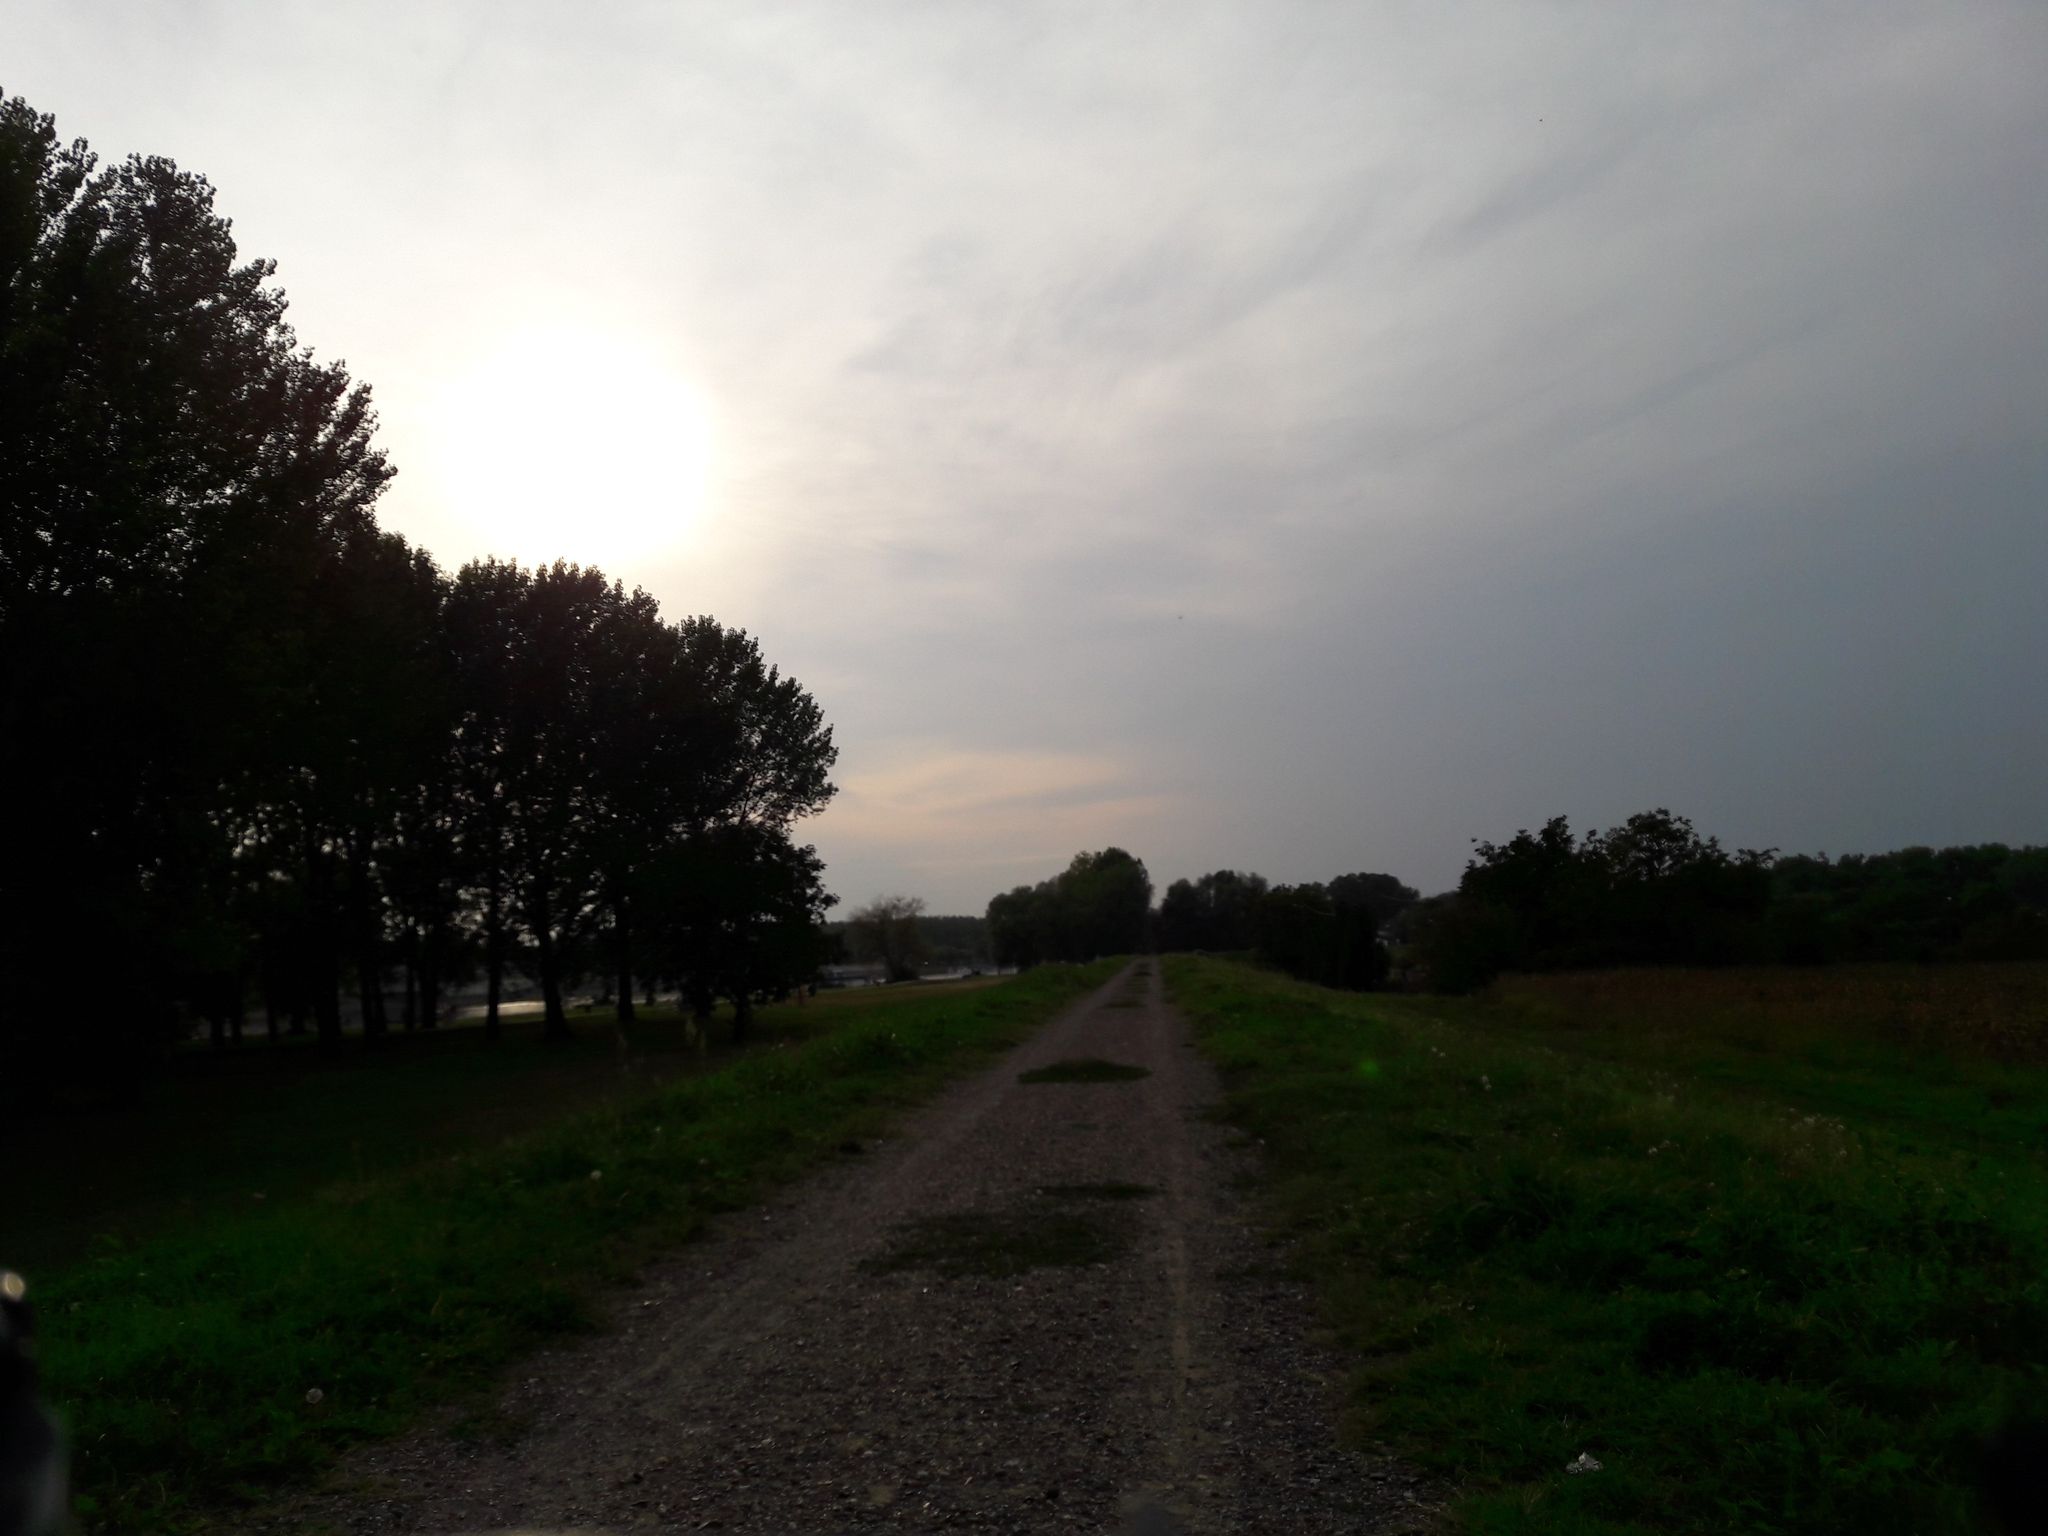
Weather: clear
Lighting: dusk/dawn
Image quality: slightly poor
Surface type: walking surface
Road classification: track, service
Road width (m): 3.0
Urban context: dense urban cluster
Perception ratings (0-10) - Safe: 5.32, Lively: 1.46, Beautiful: 8.05, Boring: 7.11, Depressing: 3.95, Wealthy: 3.41